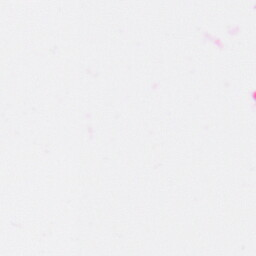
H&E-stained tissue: Colon